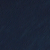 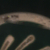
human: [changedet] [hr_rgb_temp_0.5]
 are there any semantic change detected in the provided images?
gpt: An artificial archipelago made of dredged sand and rocks appears in the sea.